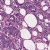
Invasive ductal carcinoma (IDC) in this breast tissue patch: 1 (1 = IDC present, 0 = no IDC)